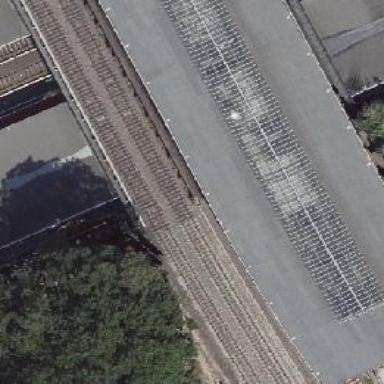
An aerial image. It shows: Platform edge at railway station.